Field crop: tomato
Growth stage: 1
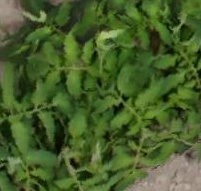
Species: tomato